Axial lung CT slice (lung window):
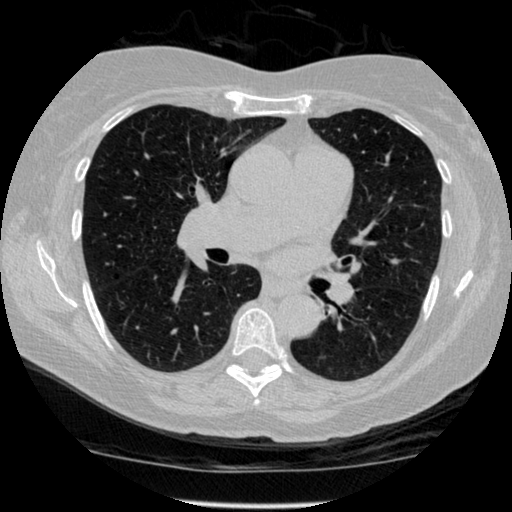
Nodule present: no